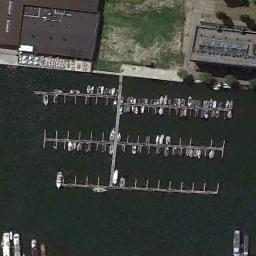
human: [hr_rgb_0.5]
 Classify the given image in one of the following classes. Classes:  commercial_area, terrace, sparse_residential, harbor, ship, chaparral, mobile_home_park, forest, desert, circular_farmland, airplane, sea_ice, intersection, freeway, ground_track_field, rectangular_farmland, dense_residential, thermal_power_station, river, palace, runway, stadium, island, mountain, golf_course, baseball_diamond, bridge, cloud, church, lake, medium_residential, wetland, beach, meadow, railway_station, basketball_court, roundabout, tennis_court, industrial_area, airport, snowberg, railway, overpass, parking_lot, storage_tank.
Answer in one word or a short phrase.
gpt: harbor